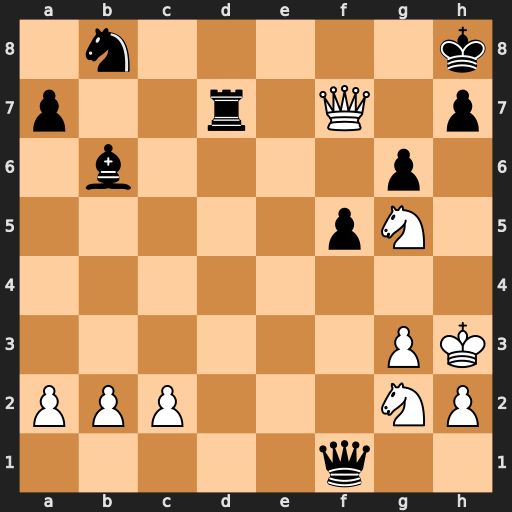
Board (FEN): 1n5k/p2r1Q1p/1b4p1/5pN1/8/6PK/PPP3NP/5q2
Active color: w
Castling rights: -
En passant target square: -
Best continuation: Qf8#